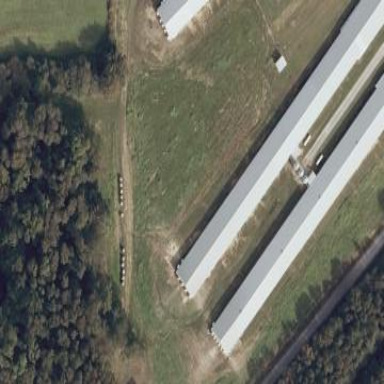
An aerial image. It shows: Farm auxiliary building.